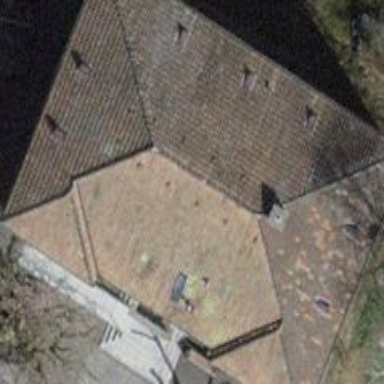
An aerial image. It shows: Half-hipped roof house.